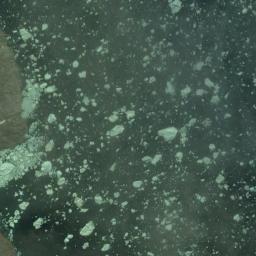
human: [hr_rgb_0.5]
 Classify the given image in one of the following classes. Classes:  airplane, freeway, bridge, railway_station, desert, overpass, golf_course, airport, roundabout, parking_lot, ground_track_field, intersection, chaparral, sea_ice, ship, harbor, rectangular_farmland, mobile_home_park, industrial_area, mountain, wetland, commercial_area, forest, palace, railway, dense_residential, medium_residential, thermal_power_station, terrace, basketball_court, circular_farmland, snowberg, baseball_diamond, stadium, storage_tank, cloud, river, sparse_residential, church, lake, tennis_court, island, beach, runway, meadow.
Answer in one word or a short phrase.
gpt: sea_ice